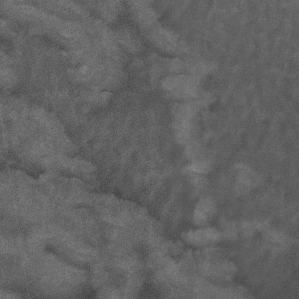
Label: non_frost